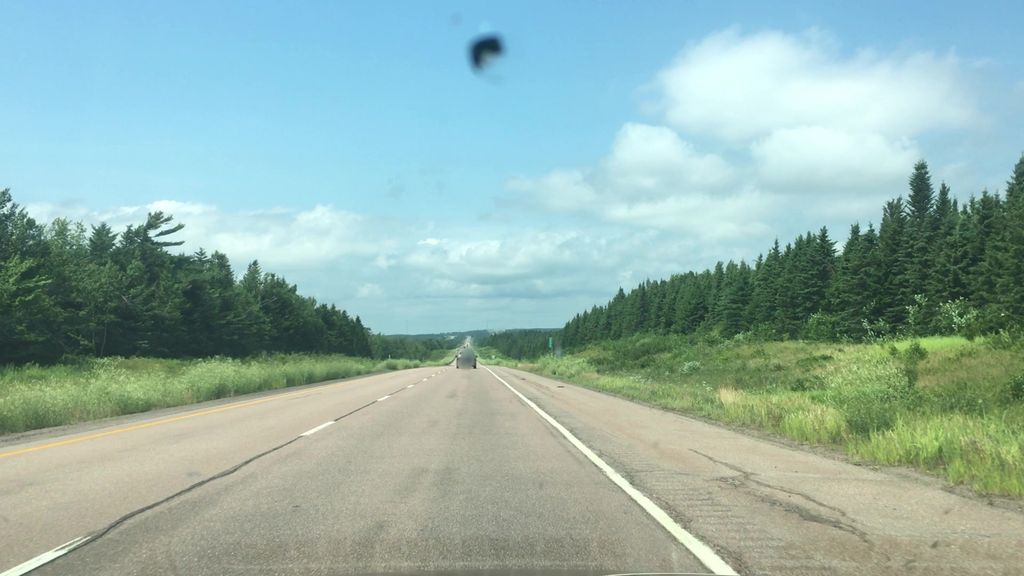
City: charlottetown